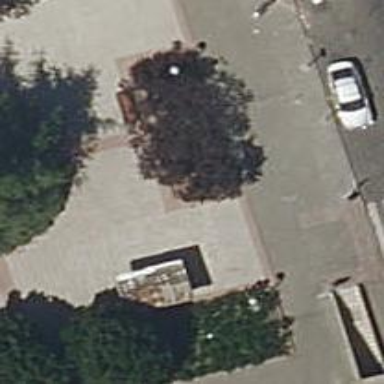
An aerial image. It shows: Kiosk.